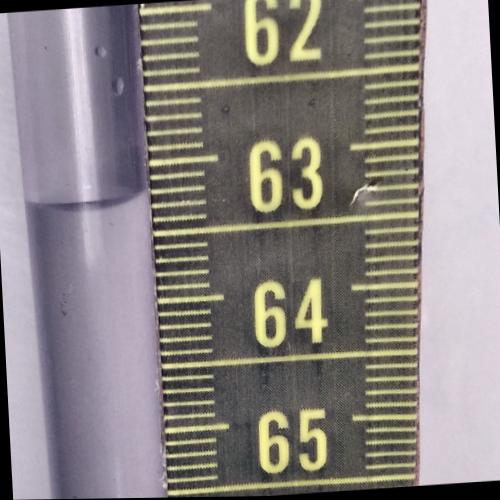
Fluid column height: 63.2 cm